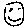
Label: smiley face